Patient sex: M
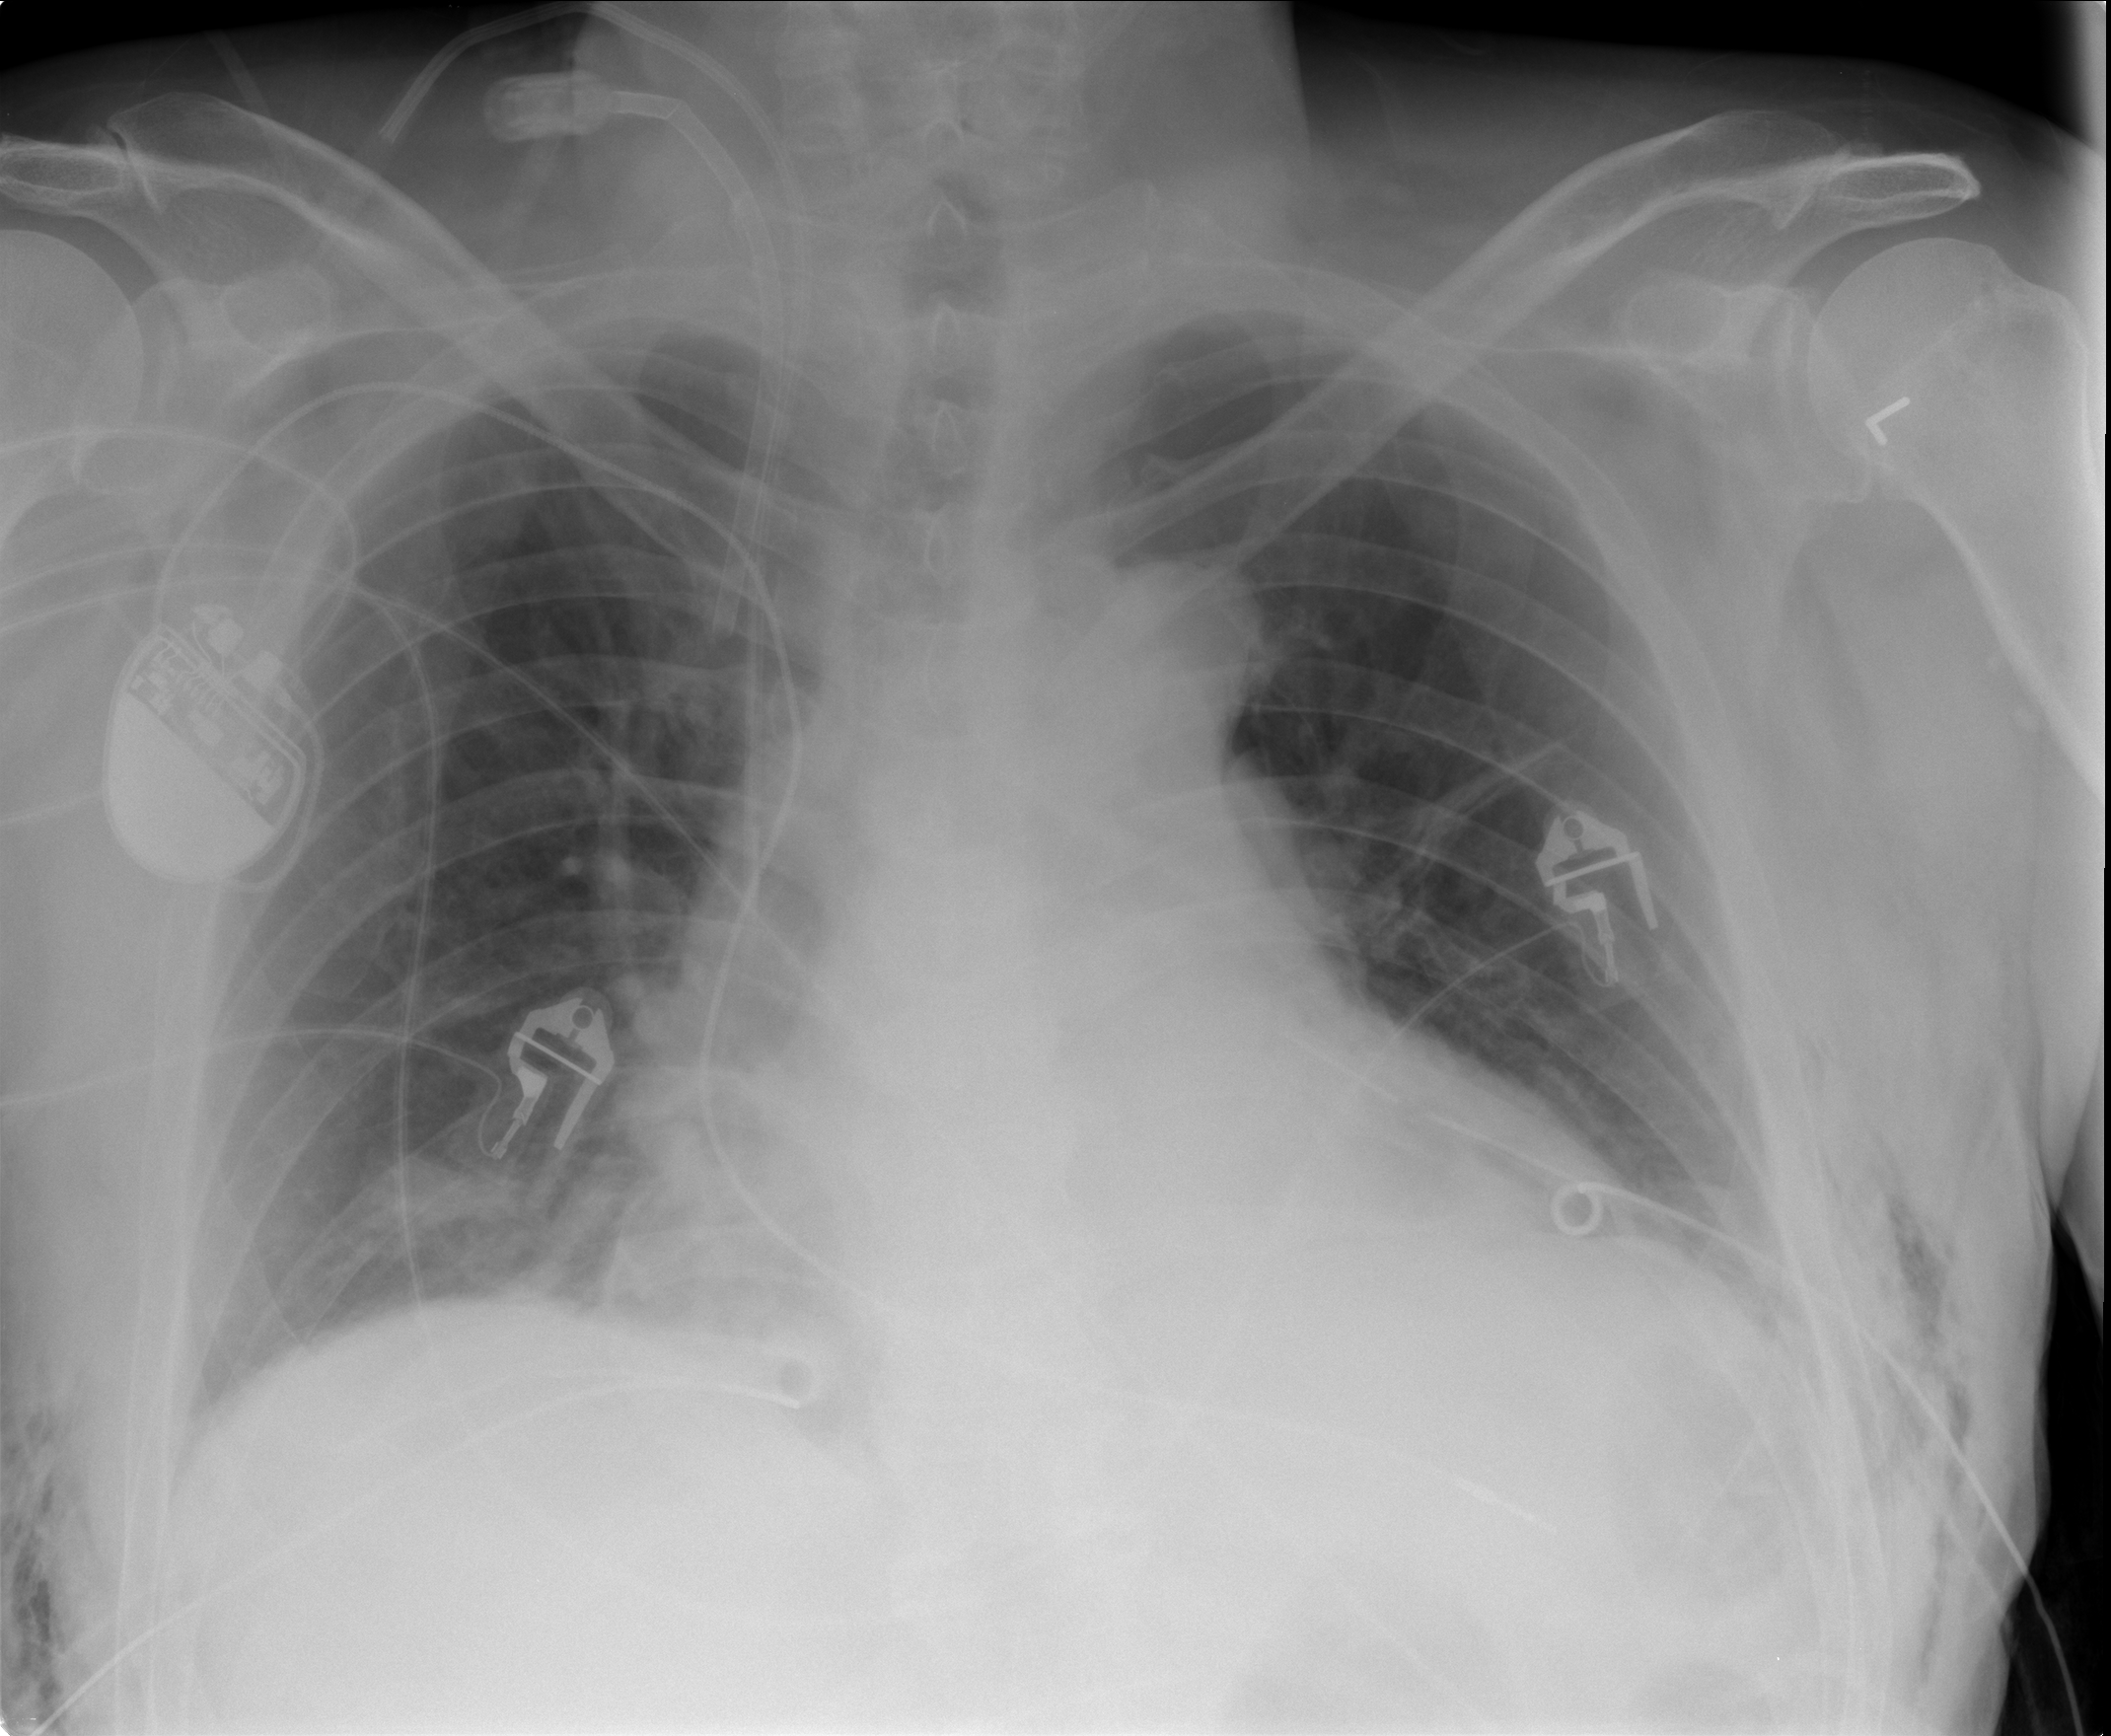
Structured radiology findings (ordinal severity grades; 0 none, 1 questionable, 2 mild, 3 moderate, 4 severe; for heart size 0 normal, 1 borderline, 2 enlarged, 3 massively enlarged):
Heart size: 0
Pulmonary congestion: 2
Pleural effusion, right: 0
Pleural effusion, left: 2
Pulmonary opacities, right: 1
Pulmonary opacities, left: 2
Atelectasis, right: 2
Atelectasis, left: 3